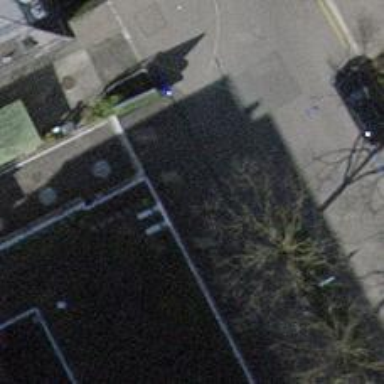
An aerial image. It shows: Unmarked crossing with traffic calming table on the road.